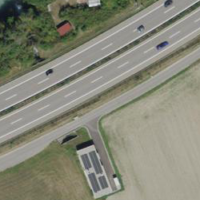
EUNIS habitat code: 57
Species observed at this site:
Arnica montana